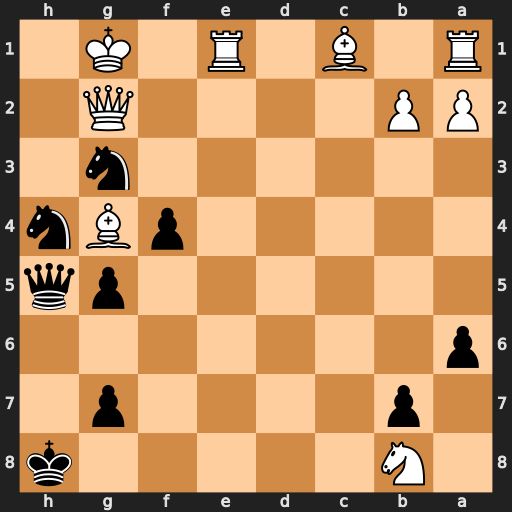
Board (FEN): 1N5k/1p4p1/p7/6pq/5pBn/6n1/PP4Q1/R1B1R1K1
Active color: b
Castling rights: -
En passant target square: -
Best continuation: Qxg4 Re8+ Kh7 Qc2+ Ne4+